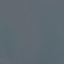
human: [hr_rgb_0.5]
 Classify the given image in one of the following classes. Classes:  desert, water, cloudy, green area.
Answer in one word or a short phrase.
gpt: water